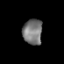
Tissue: prostate
Cell type: Myeloid cells
Senescence score: 0.3364
Nuclear area (px): 491
Mean DAPI intensity: 118.112